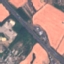
Land use / land cover: Highway